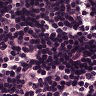
Metastatic tissue present: no